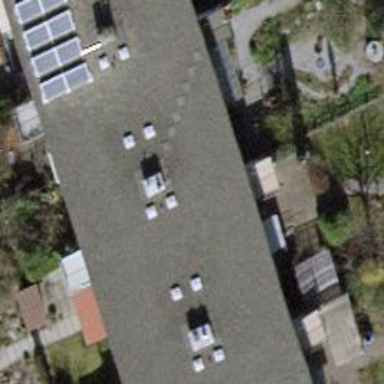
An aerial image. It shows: House with flat roof.